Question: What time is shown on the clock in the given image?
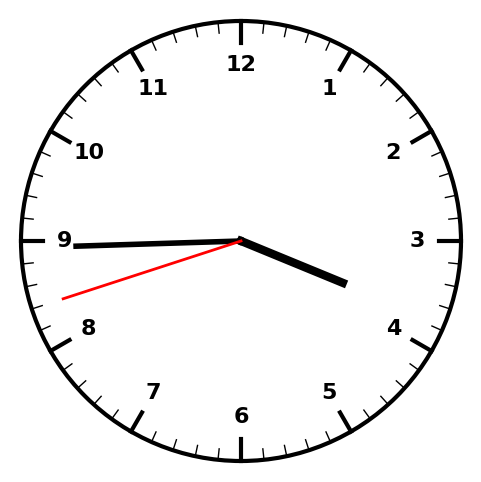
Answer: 03:44:42